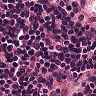
Metastatic tissue present: no